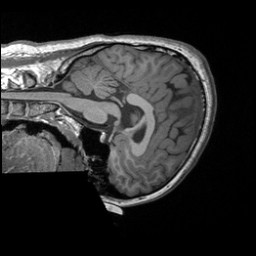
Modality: T1w
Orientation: sagittal
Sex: female
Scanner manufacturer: siemens
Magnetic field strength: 3 T
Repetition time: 1.9 s
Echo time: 0.00252 s